Question: I have a jumbotron at the top of my site, with a background image which resizes fine when I resize the browser window.
I have another background image that lays on top of the jumbotron background image. I have been setting different breakpoints for that overlaying image using position: relative; and passing the appropriate pixel amount to top, left, width and height styles.
The reason I do this, is because the overlaying image needs to decrease as the web browser size decreases, and the reason I use top and left is because I want to have the bottom of the overlaying image line up with the bottom of the jumbotron background image at that breakpoint.
I know if I set the overlaying image to use a .make-sm-column(5) and the appropriate offset, it may work, but I am having trouble lining the bottom of the overlaying image to the bottom of the jumbotron background image.
Example html:
'''
<div id="jumbotron">
<div id="jumbotron-man"></div>
</div>
'''
The css just sets the background-image and position to relative, and for each breakpoint it sets the top, left, height, width of the image, I do not currently use .make-sm-column or offset for the overlay. There are other overlays and text divs on the jumbotron, but I thought just asking about this will give me push in the direction and allow me to apply the same to the other elements overlaying the jumbotron.
As seen in the image, you can see how I want it lined up

I feel like I am not taking advantage of bootstrap in this situation, any guidance is appreciated, thank you.
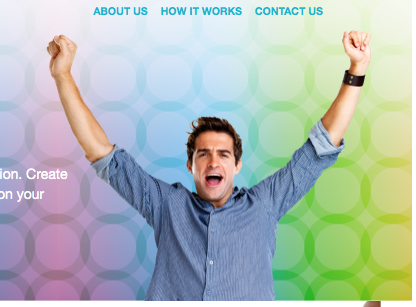
Answer: There are some different ways, a common way is to set 'position:relative;' on the parent and 'position:absolute;' on the child, to position the child at the bottom set 'bottom:0;' for the child.
So:
CSS:
'''
#jumbotron {
position: relative;
}
#jumbotron-man {
position: absolute;
bottom: 0;
}
'''
HTML:
'''
<div id="jumbotron">
<div id="jumbotron-man"></div>
</div>
'''